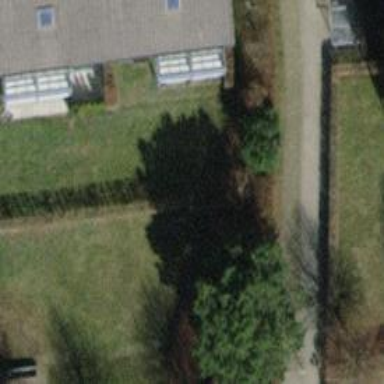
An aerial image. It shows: Hedge acting as barrier.